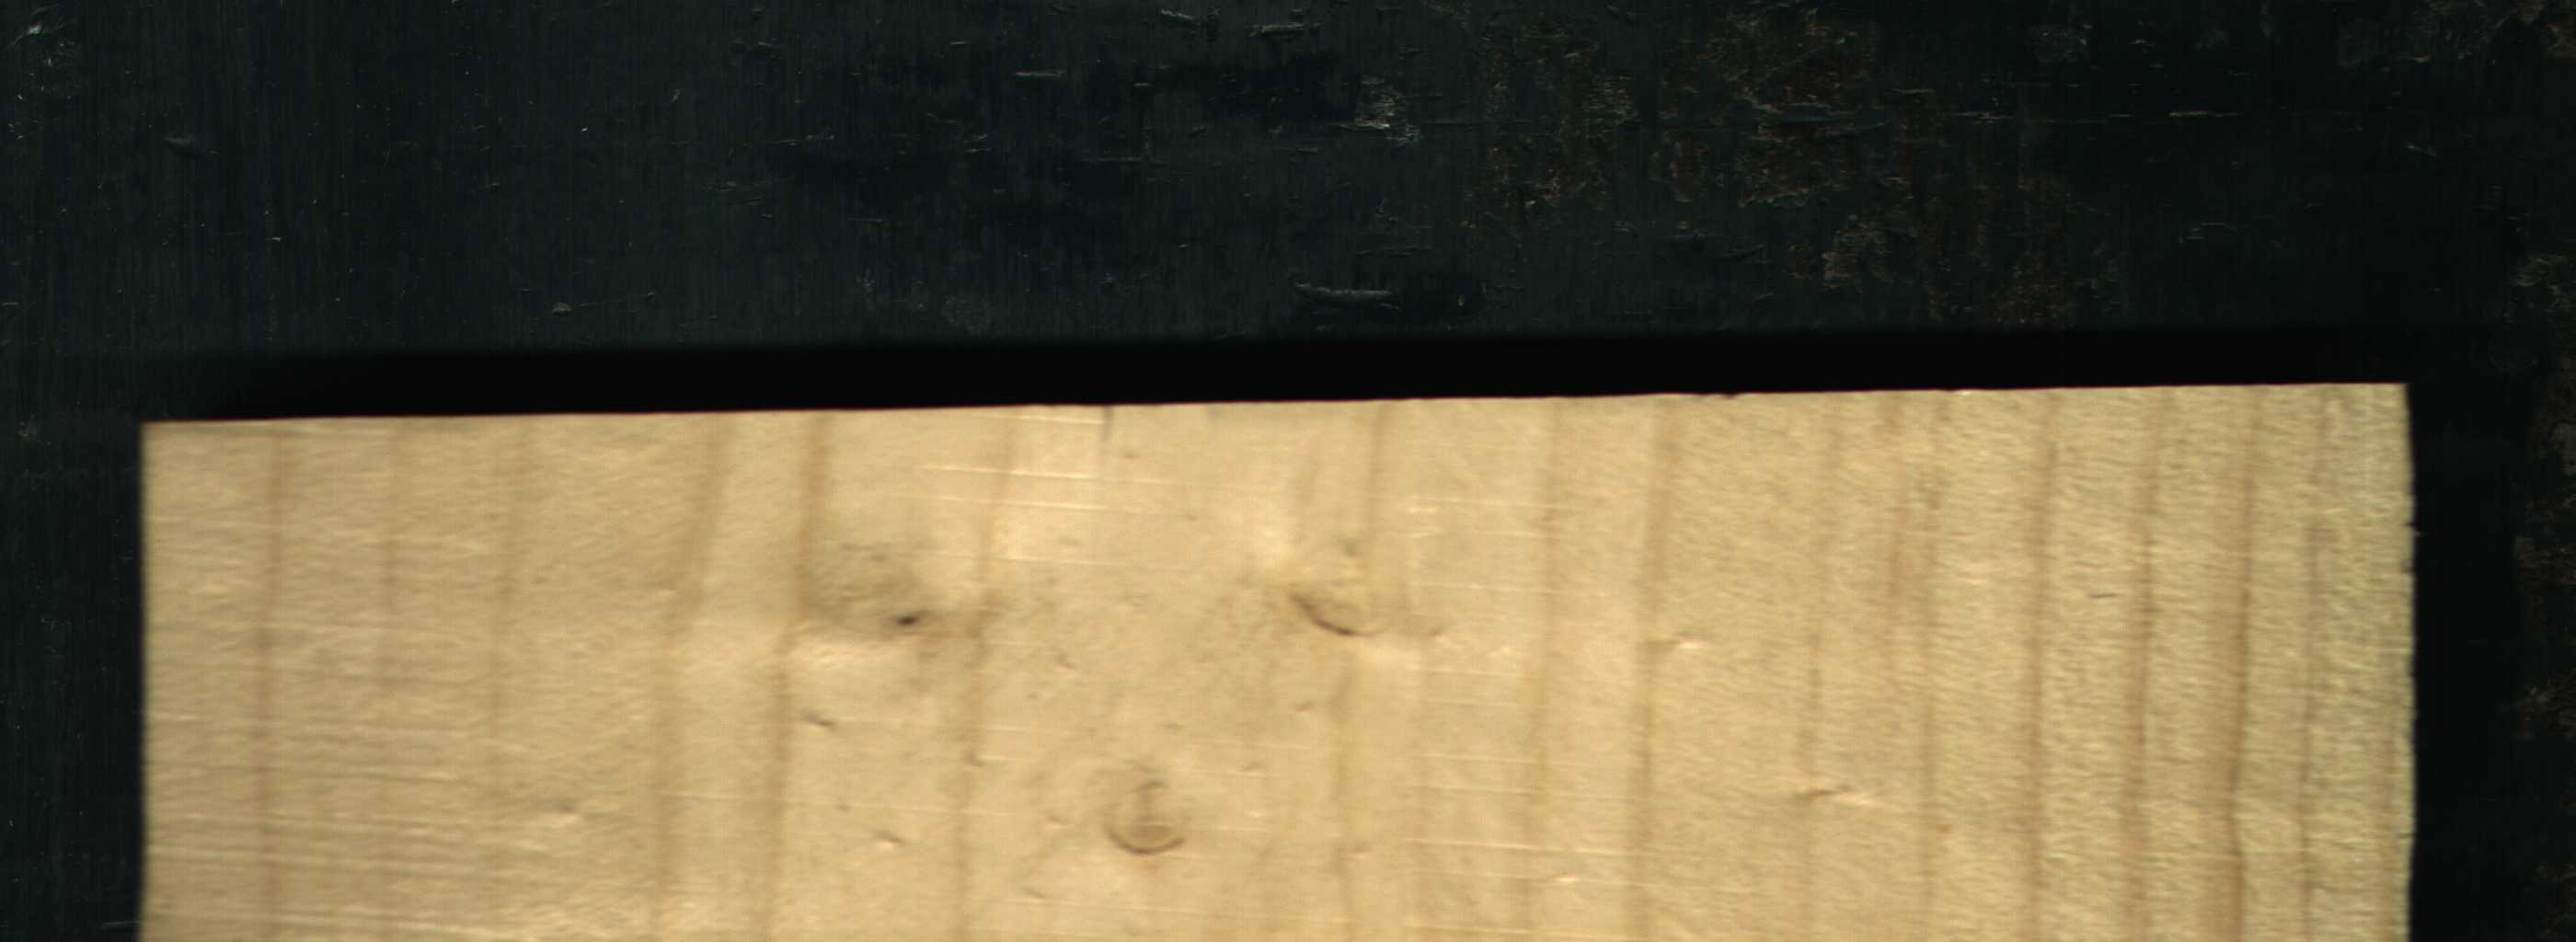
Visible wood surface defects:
Live_Knot
Live_Knot
Live_Knot